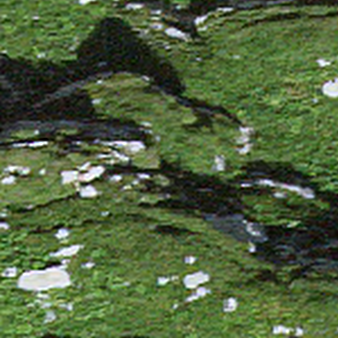
Label: other